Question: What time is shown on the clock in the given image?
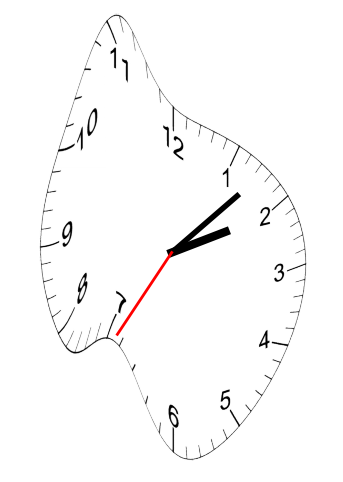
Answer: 02:07:35